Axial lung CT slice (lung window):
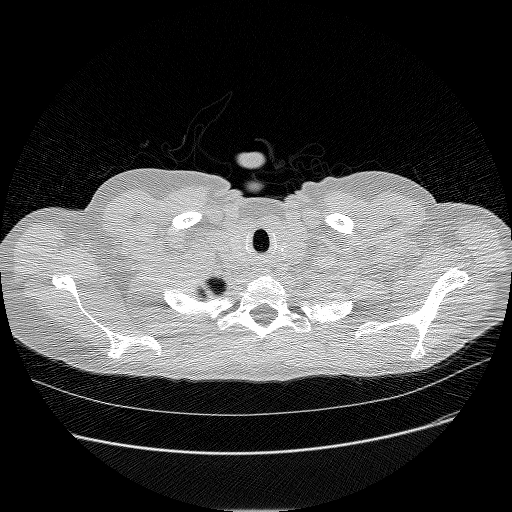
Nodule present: no